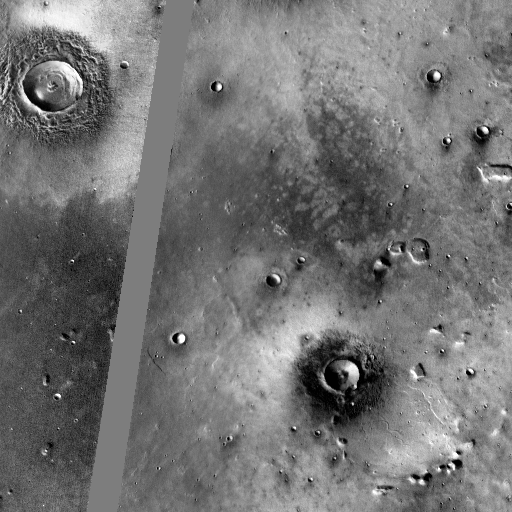
Crater classes present: Background, Other, Buried